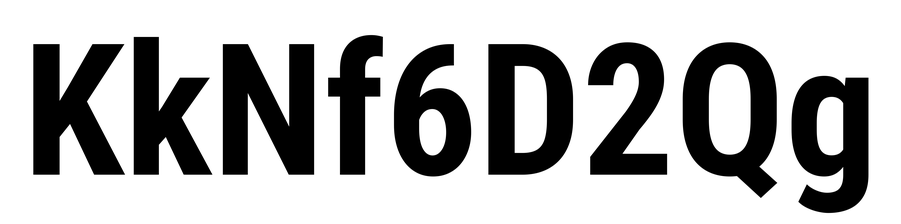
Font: Roboto_Condensed_Bold